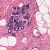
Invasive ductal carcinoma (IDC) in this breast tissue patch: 0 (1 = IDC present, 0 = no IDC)